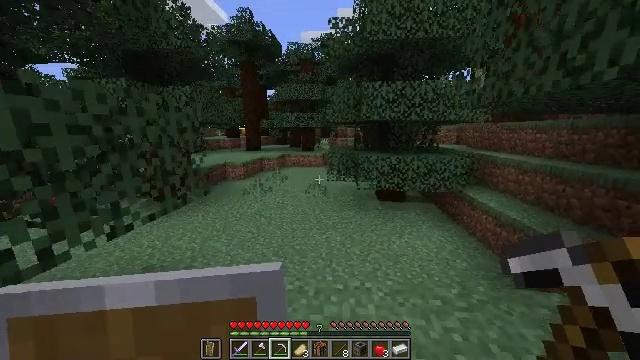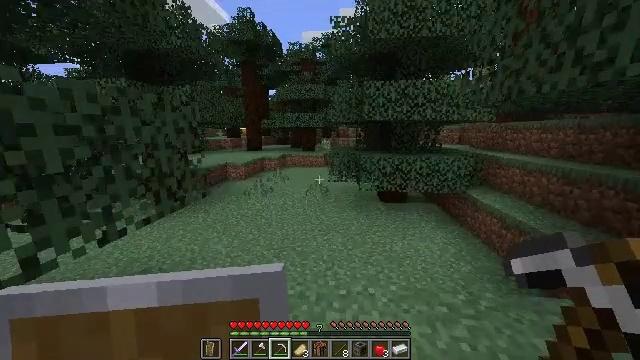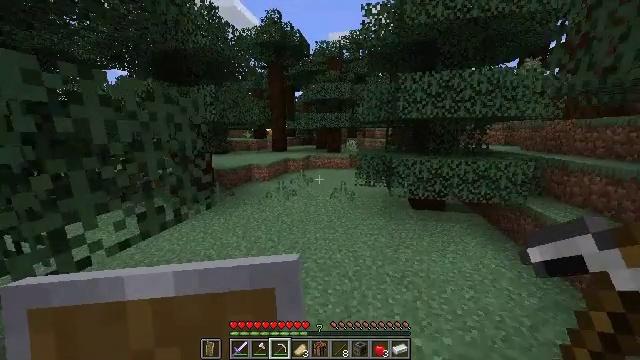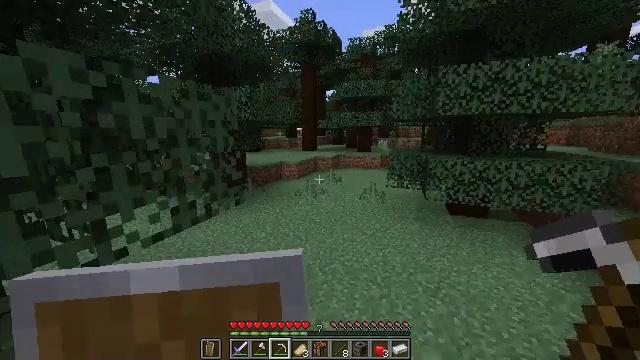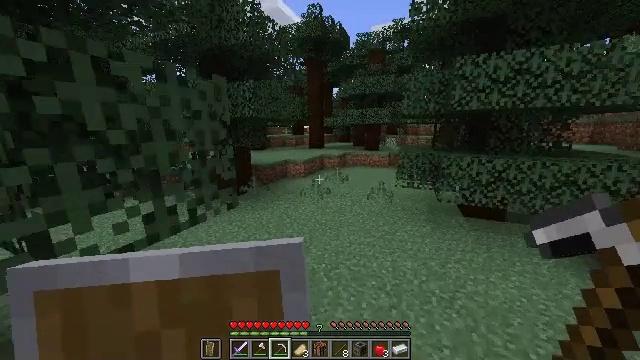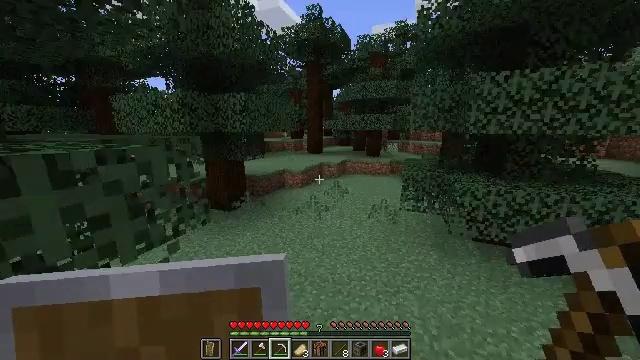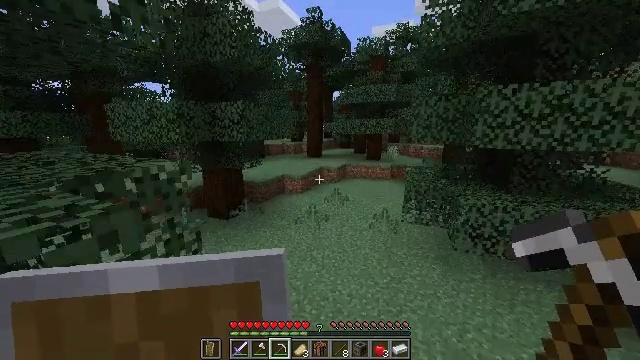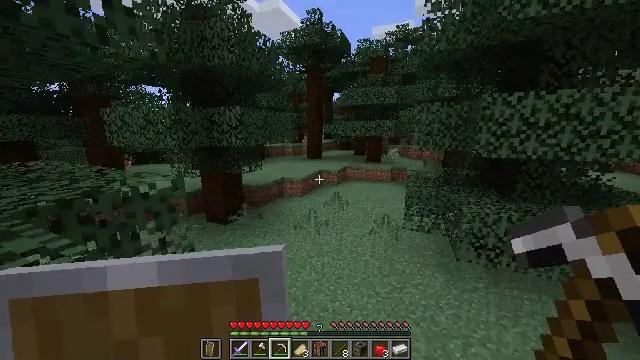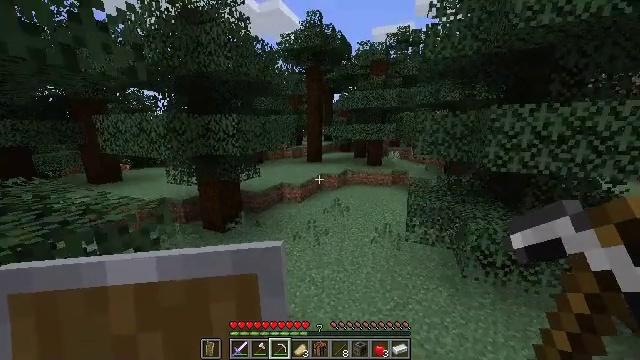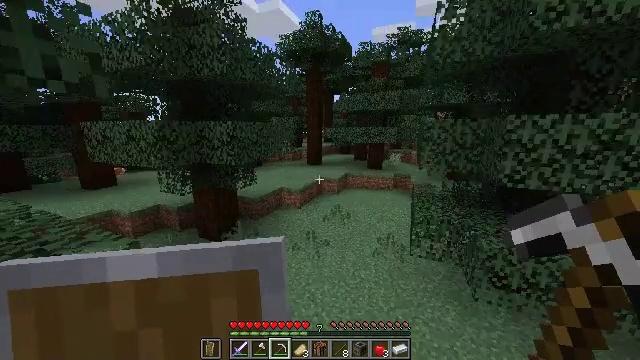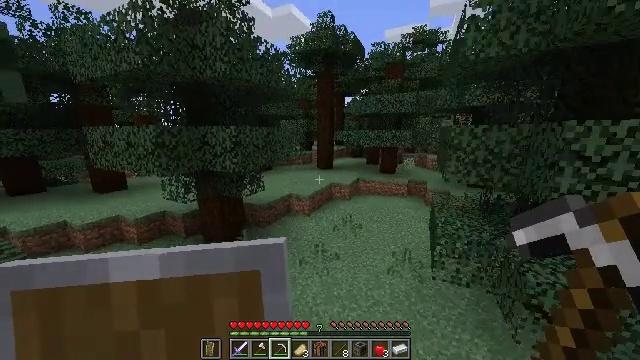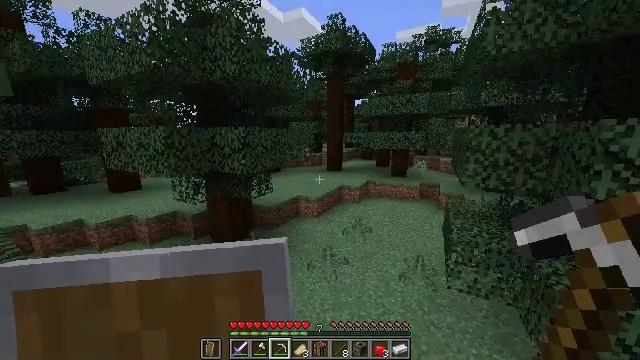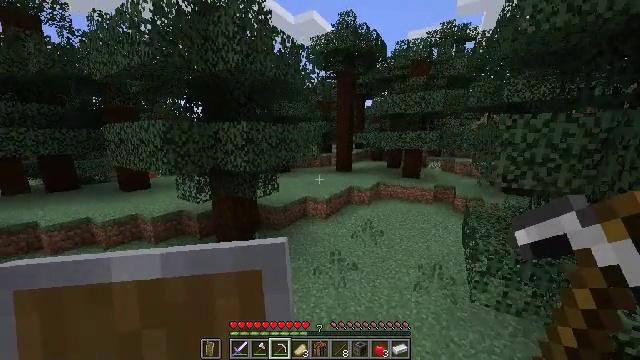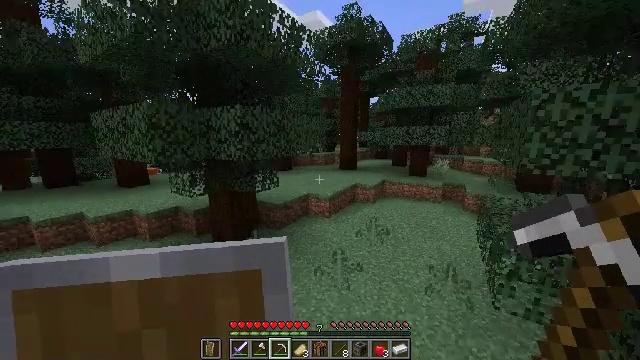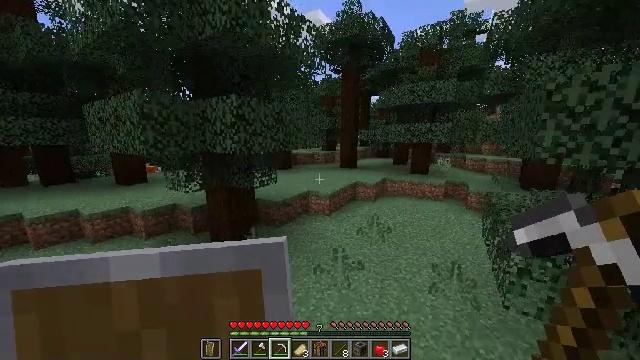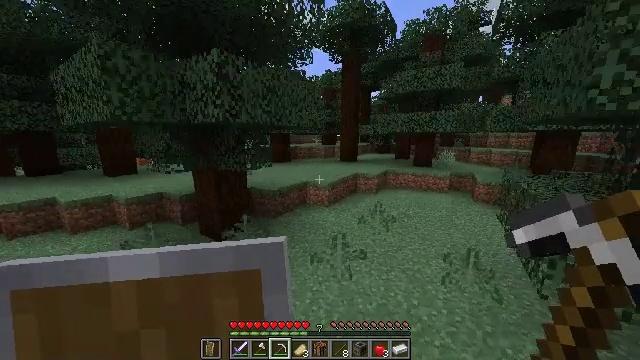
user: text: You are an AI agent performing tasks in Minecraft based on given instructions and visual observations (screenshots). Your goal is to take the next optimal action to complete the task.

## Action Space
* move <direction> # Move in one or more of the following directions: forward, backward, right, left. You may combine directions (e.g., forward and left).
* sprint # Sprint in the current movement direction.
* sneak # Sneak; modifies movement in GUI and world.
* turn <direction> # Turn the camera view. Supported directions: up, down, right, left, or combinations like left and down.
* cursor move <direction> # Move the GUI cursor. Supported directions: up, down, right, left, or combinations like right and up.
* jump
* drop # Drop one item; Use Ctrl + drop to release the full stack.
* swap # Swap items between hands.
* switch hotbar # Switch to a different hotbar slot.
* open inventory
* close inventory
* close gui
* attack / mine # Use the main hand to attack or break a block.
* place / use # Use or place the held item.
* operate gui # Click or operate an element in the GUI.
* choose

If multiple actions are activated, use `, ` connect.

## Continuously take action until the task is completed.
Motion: motion action
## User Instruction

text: Gather sugar cane for crafting.
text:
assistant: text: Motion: move forward, sprint
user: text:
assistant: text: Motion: move forward, sprint, turn left
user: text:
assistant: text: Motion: move forward, sprint, turn left
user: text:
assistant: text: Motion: move forward, sprint, turn left
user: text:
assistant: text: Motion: move forward, sprint, jump
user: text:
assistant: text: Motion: move forward, sprint, jump
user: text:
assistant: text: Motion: move forward, sprint, jump
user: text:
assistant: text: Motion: move forward, sprint, jump
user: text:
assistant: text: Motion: move forward, sprint, jump
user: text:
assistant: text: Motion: move forward, sprint, turn left, jump
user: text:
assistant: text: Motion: move forward, sprint, turn left
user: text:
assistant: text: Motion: move forward, sprint, turn left
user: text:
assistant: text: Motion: move forward, sprint, turn left
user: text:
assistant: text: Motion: move forward, sprint
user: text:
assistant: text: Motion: move forward, sprint
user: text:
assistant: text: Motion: move forward, sprint
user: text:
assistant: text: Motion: move forward, sprint
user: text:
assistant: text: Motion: move forward, sprint, turn up
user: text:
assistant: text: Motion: move forward, sprint, jump
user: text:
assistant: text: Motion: move forward, sprint, jump
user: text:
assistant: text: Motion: move forward, sprint, jump
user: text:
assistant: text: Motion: move forward, sprint, jump
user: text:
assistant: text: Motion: move forward, sprint, jump
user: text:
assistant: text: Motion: move forward, sprint, jump
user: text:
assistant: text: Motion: move forward, sprint
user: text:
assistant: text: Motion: move forward, sprint
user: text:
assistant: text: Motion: move forward, sprint
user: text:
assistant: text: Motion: move forward, sprint
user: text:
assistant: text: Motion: move forward, sprint
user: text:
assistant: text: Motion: move forward, sprint